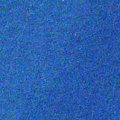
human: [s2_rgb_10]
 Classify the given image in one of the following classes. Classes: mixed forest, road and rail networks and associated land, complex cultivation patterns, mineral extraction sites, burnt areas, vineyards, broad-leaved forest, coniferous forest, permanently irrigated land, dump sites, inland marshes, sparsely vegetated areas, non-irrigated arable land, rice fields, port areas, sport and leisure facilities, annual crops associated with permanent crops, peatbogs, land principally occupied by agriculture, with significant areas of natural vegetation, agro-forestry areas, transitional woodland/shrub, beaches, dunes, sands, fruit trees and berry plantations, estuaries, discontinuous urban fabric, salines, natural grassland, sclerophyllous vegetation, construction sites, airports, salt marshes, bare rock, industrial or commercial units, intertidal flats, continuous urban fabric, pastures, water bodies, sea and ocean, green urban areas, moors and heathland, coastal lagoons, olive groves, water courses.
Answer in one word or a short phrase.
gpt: sea and ocean